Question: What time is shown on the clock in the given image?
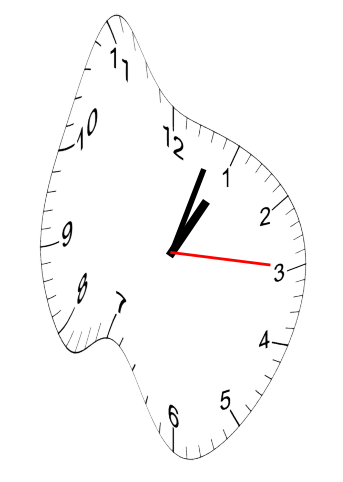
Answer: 01:03:15